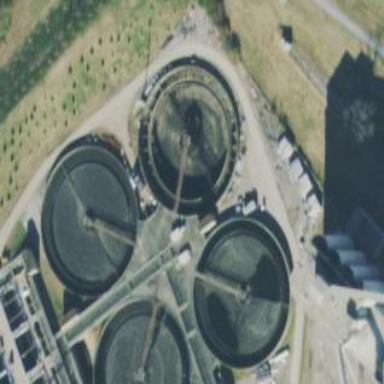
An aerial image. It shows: Image of wastewater.